Question: How can we create Tab Control with Expander Button as below, when User clicks on Expander button collapse all Tab Items and clicking again will visible.

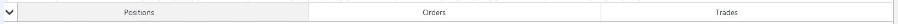
Answer: here is an example for you
'''
<ItemsControl>
<ItemsControl.ItemsPanel>
<ItemsPanelTemplate>
<StackPanel Orientation="Horizontal" />
</ItemsPanelTemplate>
</ItemsControl.ItemsPanel>
<ItemsControl.ItemTemplate>
<DataTemplate>
<Expander Header="{Binding}" Margin="4">
exapnder data
</Expander>
</DataTemplate>
</ItemsControl.ItemTemplate>
<ItemsControl.Items>
<sys:String>Positions</sys:String>
<sys:String>Orders</sys:String>
<sys:String>Trade</sys:String>
</ItemsControl.Items>
</ItemsControl>
'''
you may customize the style as you prefer
'''
<TabControl Grid.Column="1" Margin="4">
<TabControl.Items>
<sys:String>Positions</sys:String>
<sys:String>Orders</sys:String>
<sys:String>Trade</sys:String>
</TabControl.Items>
<TabControl.Style>
<Style BasedOn="{StaticResource {x:Type TabControl}}" TargetType="{x:Type TabControl}">
<Setter Property="Template">
<Setter.Value>
<ControlTemplate TargetType="{x:Type TabControl}">
<Grid KeyboardNavigation.TabNavigation="Local">
<Grid.RowDefinitions>
<RowDefinition Height="Auto" />
<RowDefinition Height="*" />
</Grid.RowDefinitions>
<VisualStateManager.VisualStateGroups>
<VisualStateGroup x:Name="CommonStates">
<VisualState x:Name="Disabled">
<Storyboard>
<ColorAnimationUsingKeyFrames Storyboard.TargetName="Border" Storyboard.TargetProperty="(Border.BorderBrush).
(SolidColorBrush.Color)">
<EasingColorKeyFrame KeyTime="0" Value="#FFAAAAAA" />
</ColorAnimationUsingKeyFrames>
</Storyboard>
</VisualState>
</VisualStateGroup>
</VisualStateManager.VisualStateGroups>
<Grid Margin="0,0,0,-1">
<Grid.ColumnDefinitions>
<ColumnDefinition Width="auto" />
<ColumnDefinition />
</Grid.ColumnDefinitions>
<ToggleButton x:Name="toggle" Content="^" Padding="0" IsChecked="True" VerticalAlignment="Top" Width="{Binding Path=ActualHeight,RelativeSource={RelativeSource Self}}" Margin="0,0,0,1"/>
<TabPanel Grid.Column="1" x:Name="HeaderPanel" Grid.Row="0" Panel.ZIndex="1" Margin="4,0" IsItemsHost="True" KeyboardNavigation.TabIndex="1" Background="Transparent" />
</Grid> <Border x:Name="Border" Grid.Row="1" BorderThickness="1" CornerRadius="2" KeyboardNavigation.TabNavigation="Local" KeyboardNavigation.DirectionalNavigation="Contained" KeyboardNavigation.TabIndex="2"
Visibility="{Binding IsChecked, ElementName=toggle,Converter={StaticResource BooleanToVisibilityConverter}}">
<Border.Background>
<SolidColorBrush Color="{DynamicResource {x:Static SystemColors.WindowColorKey}}" />
</Border.Background>
<Border.BorderBrush>
<SolidColorBrush Color="{DynamicResource {x:Static SystemColors.ActiveBorderColorKey}}" />
</Border.BorderBrush>
<ContentPresenter x:Name="PART_SelectedContentHost" Margin="4" ContentSource="SelectedContent" />
</Border>
</Grid>
</ControlTemplate>
</Setter.Value>
</Setter>
</Style>
</TabControl.Style>
</TabControl>
'''